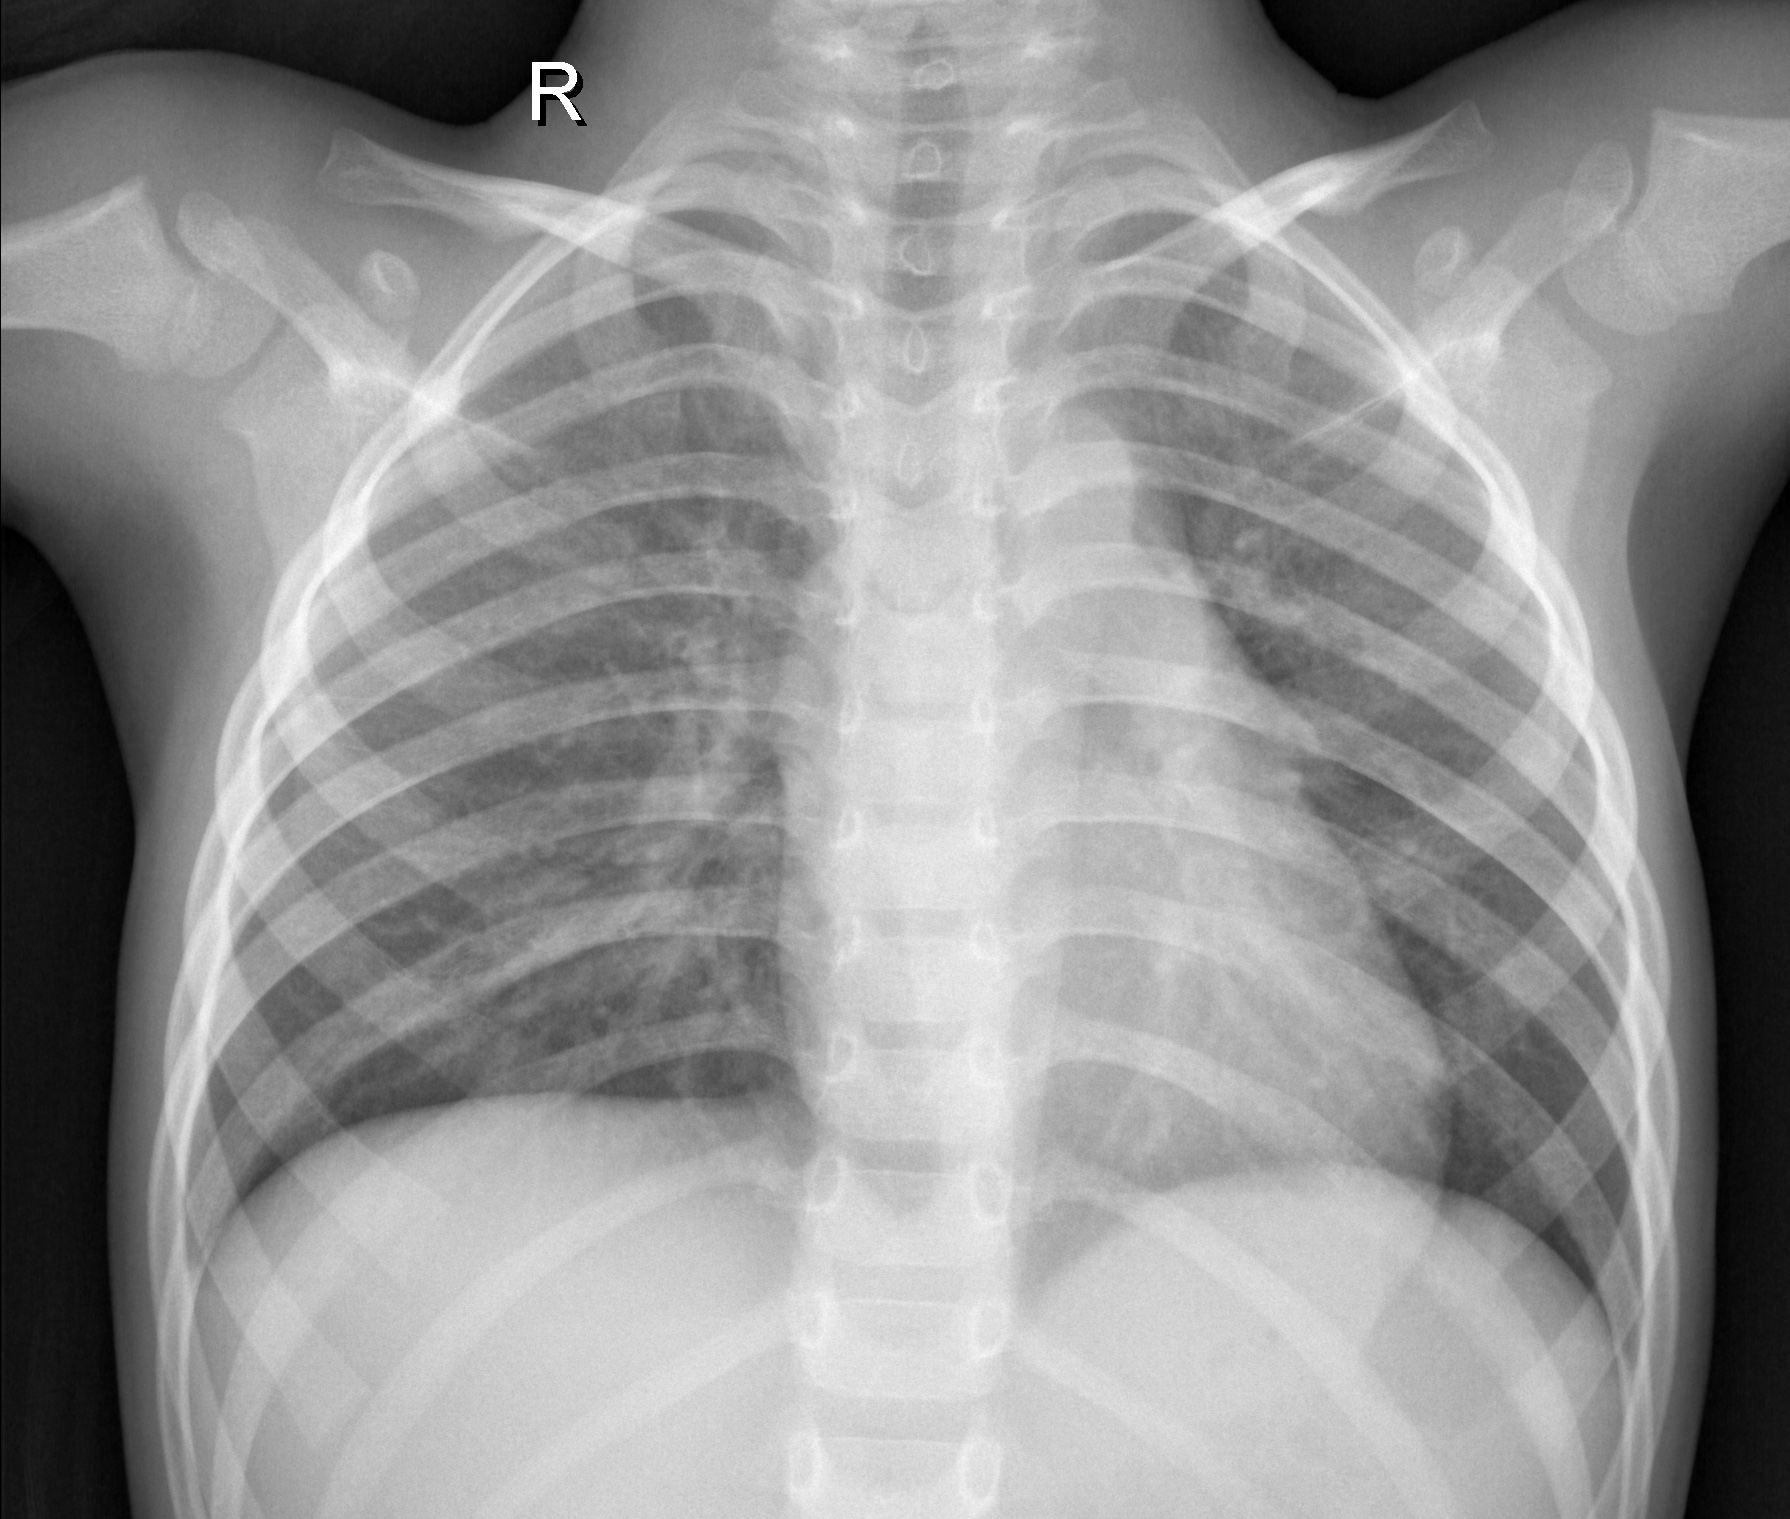
Diagnosis: NORMAL